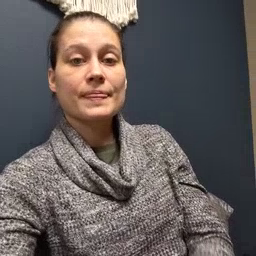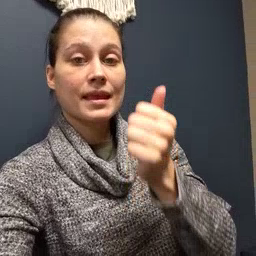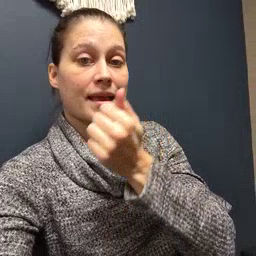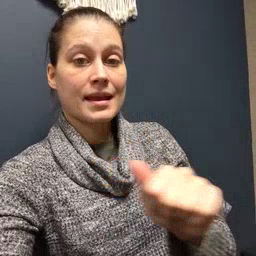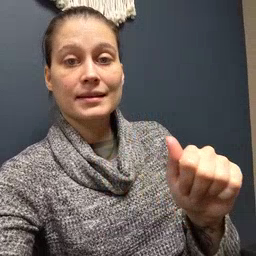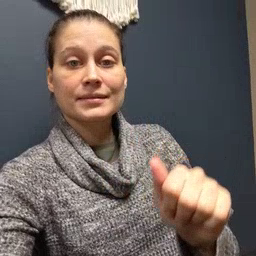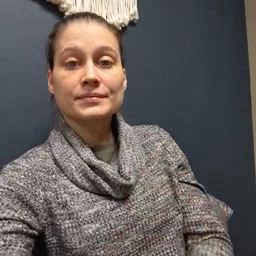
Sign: any